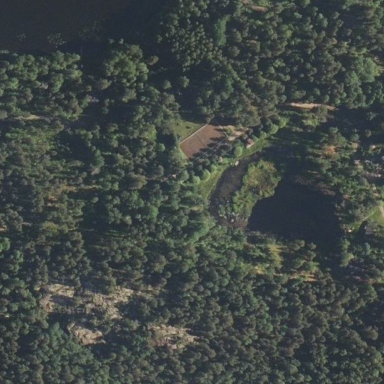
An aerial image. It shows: Pond with natural water.